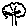
Label: tree